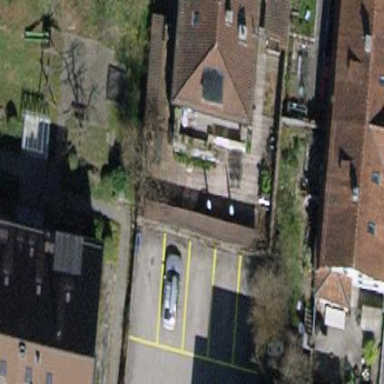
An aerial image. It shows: Detached building.